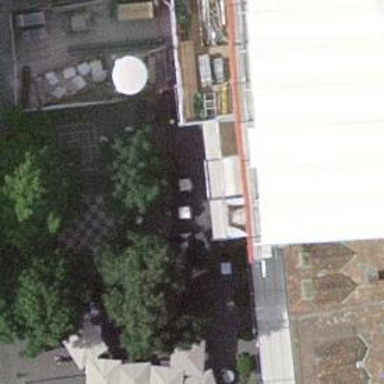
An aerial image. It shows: Outdoor seating area for leisure.